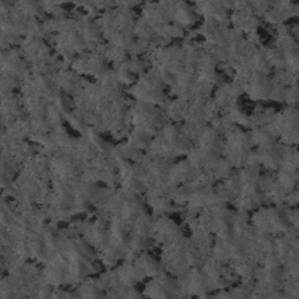
Label: frost